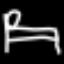
Label: bed